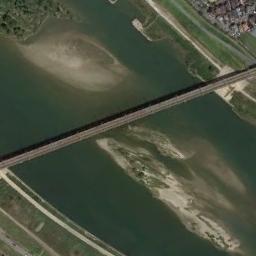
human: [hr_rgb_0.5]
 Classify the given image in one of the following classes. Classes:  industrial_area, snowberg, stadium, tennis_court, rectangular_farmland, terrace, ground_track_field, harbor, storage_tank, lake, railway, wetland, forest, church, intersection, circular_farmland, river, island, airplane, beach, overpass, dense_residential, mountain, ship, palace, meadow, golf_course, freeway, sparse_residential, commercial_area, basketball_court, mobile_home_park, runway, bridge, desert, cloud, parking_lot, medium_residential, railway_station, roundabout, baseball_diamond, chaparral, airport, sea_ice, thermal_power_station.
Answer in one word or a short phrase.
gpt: bridge